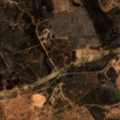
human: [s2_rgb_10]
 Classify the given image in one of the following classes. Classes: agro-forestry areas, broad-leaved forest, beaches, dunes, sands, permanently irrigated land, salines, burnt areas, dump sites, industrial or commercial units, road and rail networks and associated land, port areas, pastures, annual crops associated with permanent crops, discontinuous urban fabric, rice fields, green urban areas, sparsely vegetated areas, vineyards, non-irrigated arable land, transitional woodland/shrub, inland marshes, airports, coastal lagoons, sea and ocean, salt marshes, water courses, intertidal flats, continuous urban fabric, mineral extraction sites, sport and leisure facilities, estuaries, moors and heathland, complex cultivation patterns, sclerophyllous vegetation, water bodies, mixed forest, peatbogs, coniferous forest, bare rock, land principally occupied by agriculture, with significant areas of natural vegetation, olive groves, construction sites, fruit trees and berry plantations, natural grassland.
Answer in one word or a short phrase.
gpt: pastures, land principally occupied by agriculture, with significant areas of natural vegetation, agro-forestry areas, transitional woodland/shrub